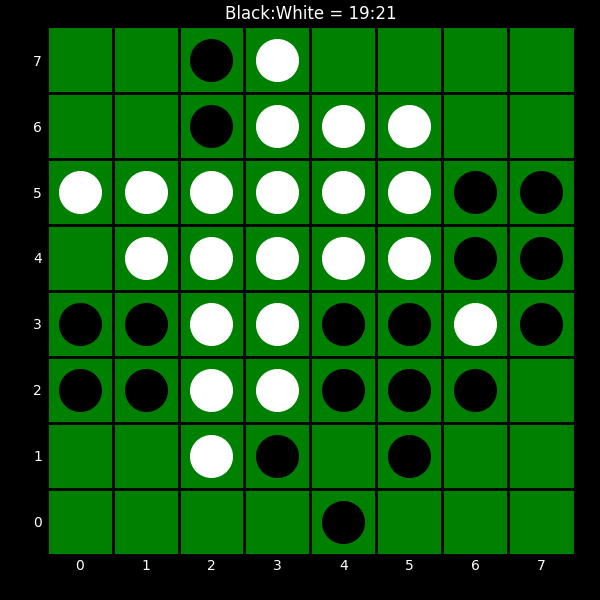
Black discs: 19
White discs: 21